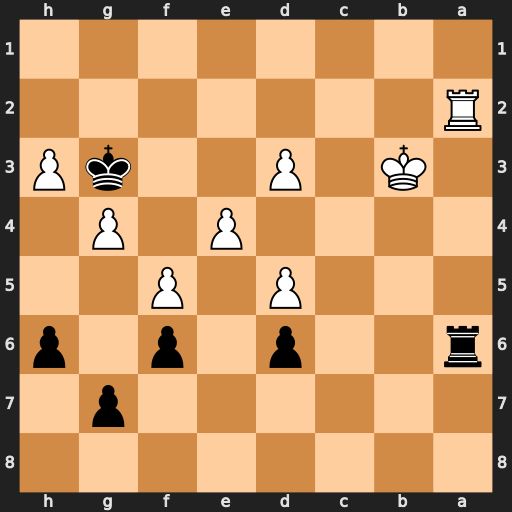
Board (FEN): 8/6p1/r2p1p1p/3P1P2/4P1P1/1K1P2kP/R7/8
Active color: b
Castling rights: -
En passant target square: -
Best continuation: Rxa2 Kxa2 Kxh3 d4 Kxg4 e5 fxe5 f6 gxf6